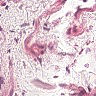
Metastatic tissue present: no